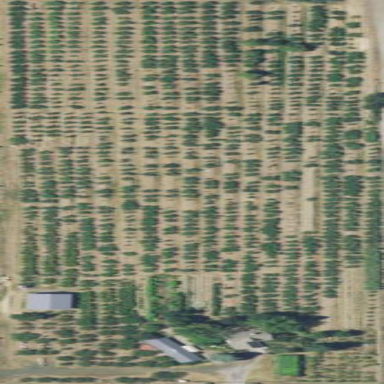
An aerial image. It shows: Orchard.